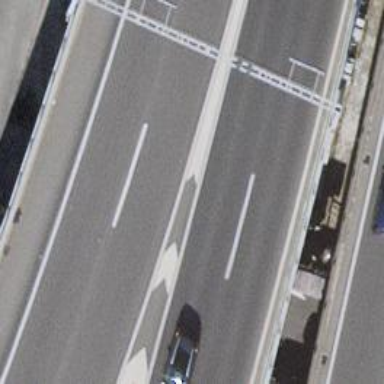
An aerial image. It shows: Asphalt bridge for motorway link.